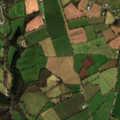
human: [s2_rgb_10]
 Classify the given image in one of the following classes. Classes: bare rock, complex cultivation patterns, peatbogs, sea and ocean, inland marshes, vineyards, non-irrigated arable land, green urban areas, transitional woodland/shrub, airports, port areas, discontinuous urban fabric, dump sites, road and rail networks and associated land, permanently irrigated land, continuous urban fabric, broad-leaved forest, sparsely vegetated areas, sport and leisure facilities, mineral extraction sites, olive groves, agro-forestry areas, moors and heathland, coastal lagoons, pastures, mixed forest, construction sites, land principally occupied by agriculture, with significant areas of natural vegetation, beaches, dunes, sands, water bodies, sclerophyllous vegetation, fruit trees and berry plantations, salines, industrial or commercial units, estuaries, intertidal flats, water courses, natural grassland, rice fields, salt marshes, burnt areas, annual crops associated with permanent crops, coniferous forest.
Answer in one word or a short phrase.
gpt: non-irrigated arable land, pastures, coniferous forest